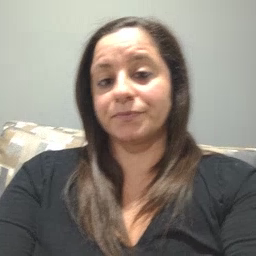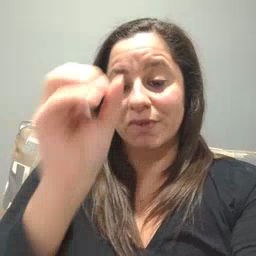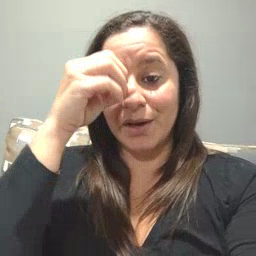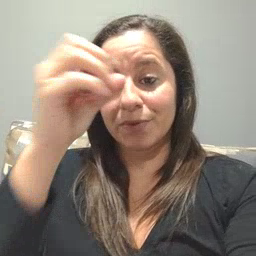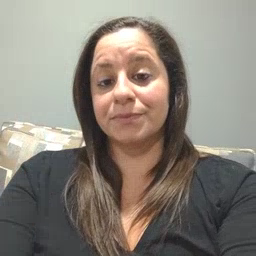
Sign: owl